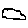
Label: cloud